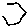
Label: hexagon